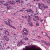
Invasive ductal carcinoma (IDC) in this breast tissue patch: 1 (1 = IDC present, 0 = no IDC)